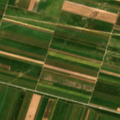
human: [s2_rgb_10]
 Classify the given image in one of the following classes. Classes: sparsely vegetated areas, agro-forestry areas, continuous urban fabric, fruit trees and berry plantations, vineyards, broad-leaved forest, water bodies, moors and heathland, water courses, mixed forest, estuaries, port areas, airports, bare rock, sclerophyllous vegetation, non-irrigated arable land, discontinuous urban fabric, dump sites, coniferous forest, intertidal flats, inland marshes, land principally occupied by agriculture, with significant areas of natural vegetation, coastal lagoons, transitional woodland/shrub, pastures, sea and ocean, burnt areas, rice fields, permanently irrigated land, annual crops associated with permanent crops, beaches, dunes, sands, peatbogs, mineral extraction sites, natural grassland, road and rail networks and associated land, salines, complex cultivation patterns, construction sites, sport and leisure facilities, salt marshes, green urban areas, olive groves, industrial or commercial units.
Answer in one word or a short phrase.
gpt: non-irrigated arable land